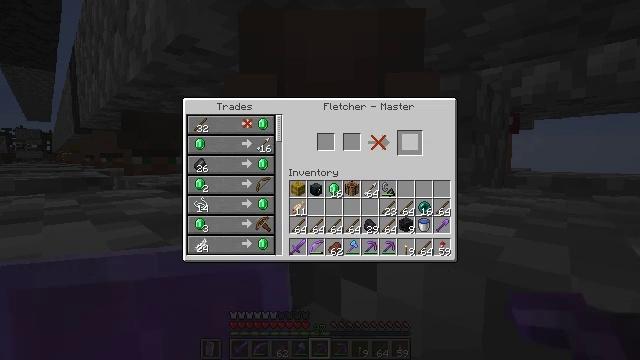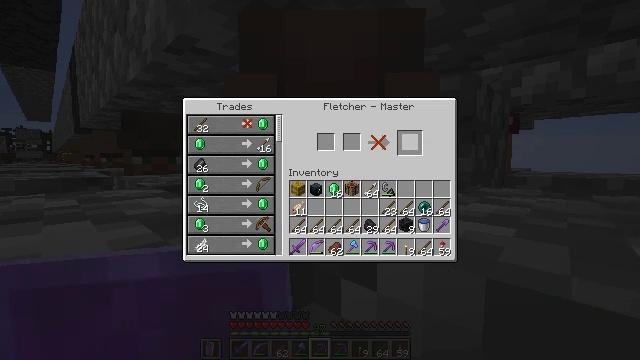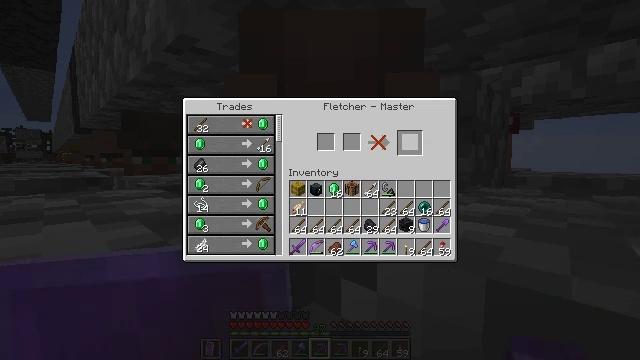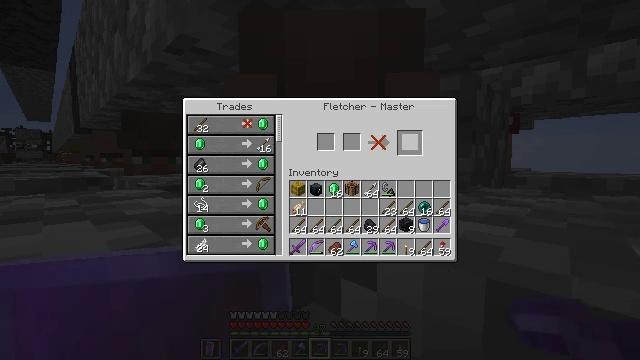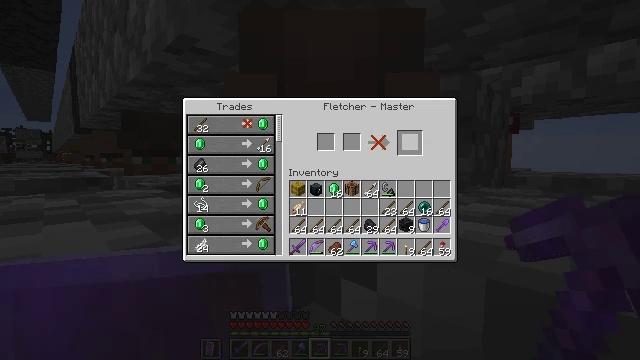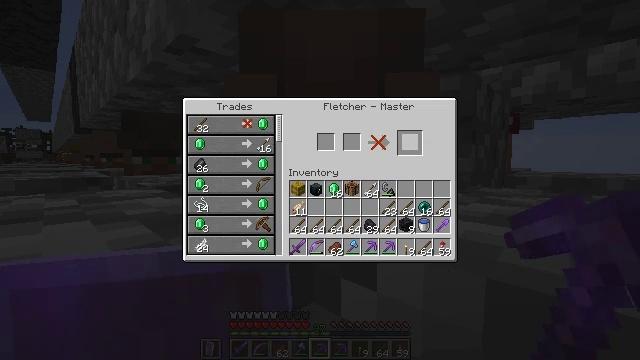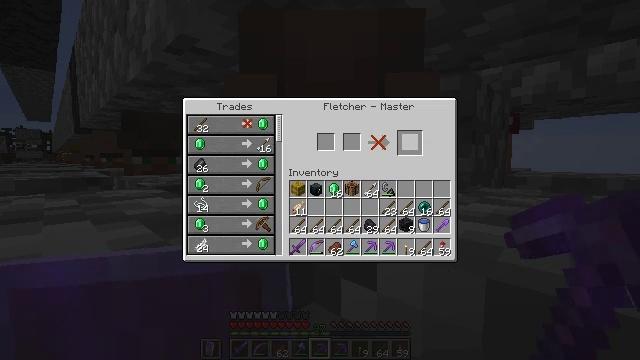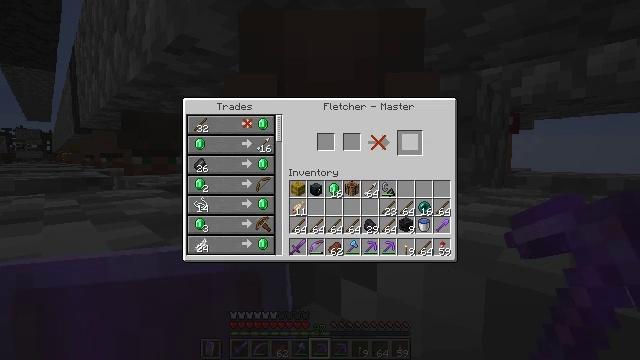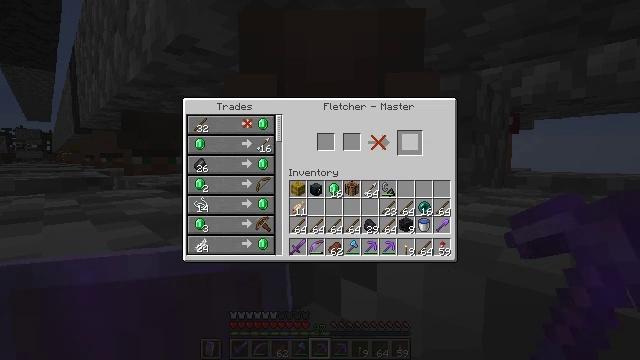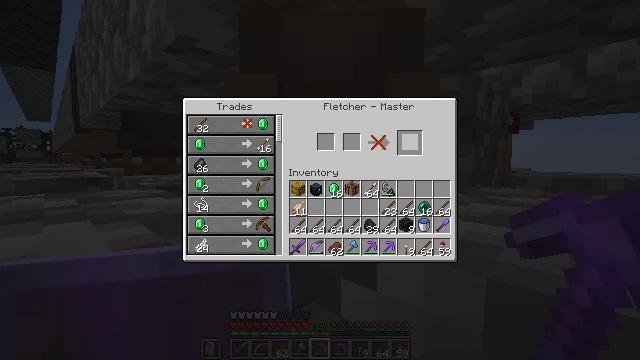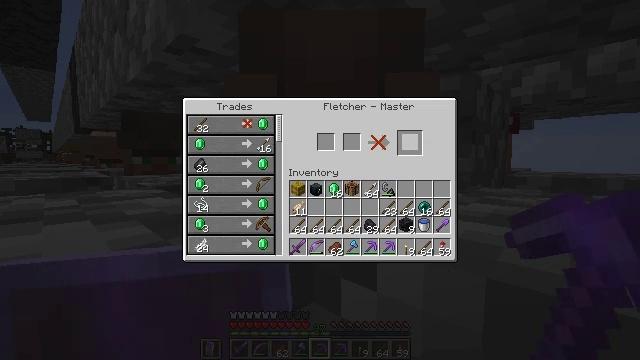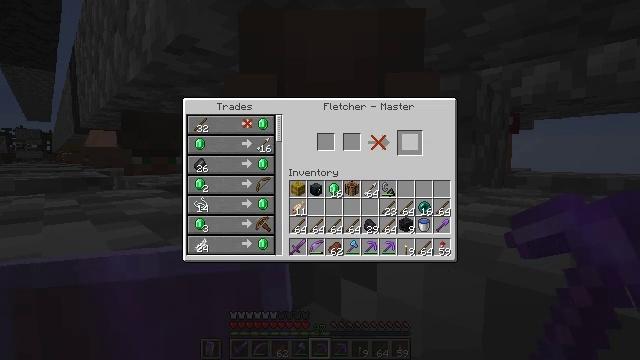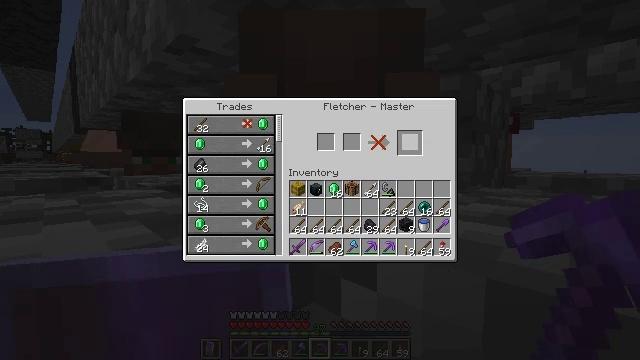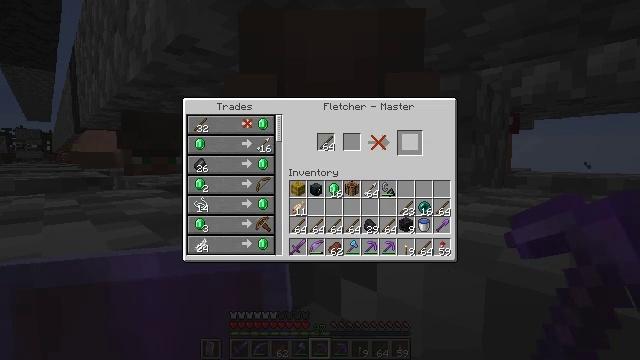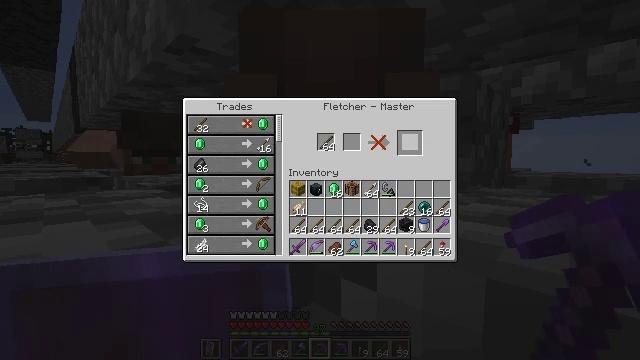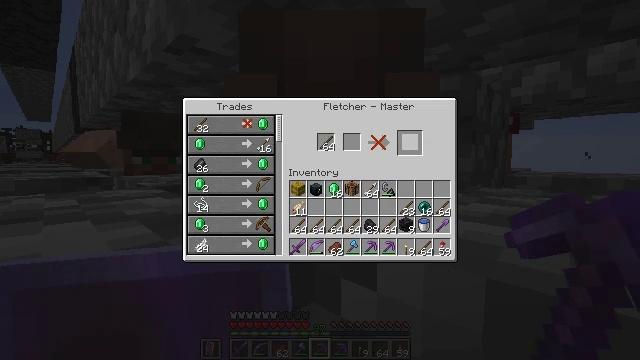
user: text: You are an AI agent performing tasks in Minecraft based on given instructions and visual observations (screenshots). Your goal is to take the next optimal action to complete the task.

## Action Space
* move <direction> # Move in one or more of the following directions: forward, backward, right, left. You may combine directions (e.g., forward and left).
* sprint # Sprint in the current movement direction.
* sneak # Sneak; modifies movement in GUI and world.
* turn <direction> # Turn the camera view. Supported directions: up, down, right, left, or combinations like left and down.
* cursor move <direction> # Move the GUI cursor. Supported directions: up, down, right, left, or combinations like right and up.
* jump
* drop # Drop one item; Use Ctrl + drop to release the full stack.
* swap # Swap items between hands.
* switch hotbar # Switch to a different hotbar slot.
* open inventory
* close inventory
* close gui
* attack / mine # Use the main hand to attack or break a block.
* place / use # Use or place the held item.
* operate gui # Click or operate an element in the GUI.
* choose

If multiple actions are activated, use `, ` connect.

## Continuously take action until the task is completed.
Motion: motion action
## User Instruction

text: Use a crafting table to create an emerald.
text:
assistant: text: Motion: sneak, attack / mine, jump
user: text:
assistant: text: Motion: sneak, jump
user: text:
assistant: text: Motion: sneak, jump
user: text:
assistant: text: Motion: sneak, jump
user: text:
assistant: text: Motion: sneak
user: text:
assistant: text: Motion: sneak
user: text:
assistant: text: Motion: sneak
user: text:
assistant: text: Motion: sneak, attack / mine
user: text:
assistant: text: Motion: sneak, attack / mine
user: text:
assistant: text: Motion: sneak
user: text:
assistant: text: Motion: sneak
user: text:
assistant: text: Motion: sneak
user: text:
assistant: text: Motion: sneak, attack / mine, jump
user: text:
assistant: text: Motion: sneak, attack / mine, jump
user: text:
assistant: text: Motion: sneak, attack / mine, jump
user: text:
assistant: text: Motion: sneak, jump
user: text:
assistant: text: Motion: sneak, attack / mine, jump
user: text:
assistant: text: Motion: sneak, attack / mine, jump
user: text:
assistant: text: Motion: sneak, attack / mine, jump
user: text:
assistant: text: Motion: sneak, attack / mine, jump
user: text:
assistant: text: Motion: sneak, attack / mine, jump
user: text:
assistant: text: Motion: sneak, attack / mine, jump
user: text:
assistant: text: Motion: sneak, attack / mine, jump
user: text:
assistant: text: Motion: sneak, attack / mine, jump
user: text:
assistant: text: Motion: sneak, attack / mine, jump
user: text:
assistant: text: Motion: sneak, attack / mine, jump
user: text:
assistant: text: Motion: sneak, jump
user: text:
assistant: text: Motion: sneak, attack / mine, jump
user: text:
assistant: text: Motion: sneak, attack / mine, jump
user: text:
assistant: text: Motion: sneak, attack / mine, jump